Current action and preconditions to check: trajectory_clear

Your task: For each precondition in the list above, predict whether it will hold at this action.

Consider the current scene as observed from the mobile robot's camera, and analyze the predicted future states of all dynamic agents (e.g., people, animals, vehicles, or any moving entities) within the NEXT SECOND.

IMPORTANT: Only answer "very likely" if you are absolutely certain—based on strong, clear evidence—that a dynamic agent will violate the precondition in the predicted future state. Do NOT answer "very likely" for unlikely, ambiguous, or low-probability risks.

Ask yourself for each precondition: Is there a high probability, with clear and convincing evidence, that the predicted future states of any dynamic agent will interfere with the predicted future state of the currently executing action within the NEXT SECOND, causing that precondition to fail?

Assess the risk level based on these predictions. Use "likely" or "very likely" if motions create a clear risk of interference.

Use "neutral" or "improbable" if agents are nearby but their predicted paths are clearly diverging or non-conflicting.

Failure Risk Categories: "very improbable", "improbable", "neutral", "likely", "very likely"

Answer Format: Output ONLY the probability_of_failure value from these categories: "very improbable", "improbable", "neutral", "likely", "very likely"

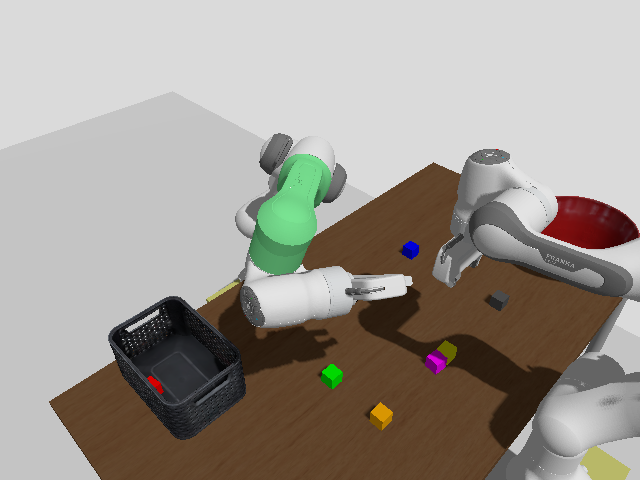

Answer: improbable